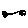
Label: car